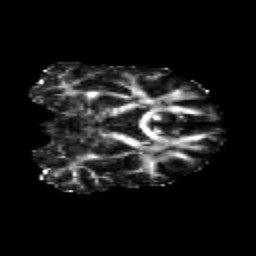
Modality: FA
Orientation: coronal
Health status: healthy
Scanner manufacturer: siemens
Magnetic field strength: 3 T
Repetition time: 12 s
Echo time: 0.092 s